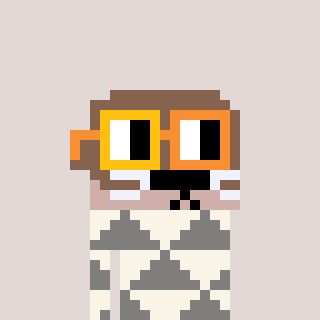
a pixel art character with square yellow and orange glasses, a otter-shaped head and a bluegrey-colored body on a warm background